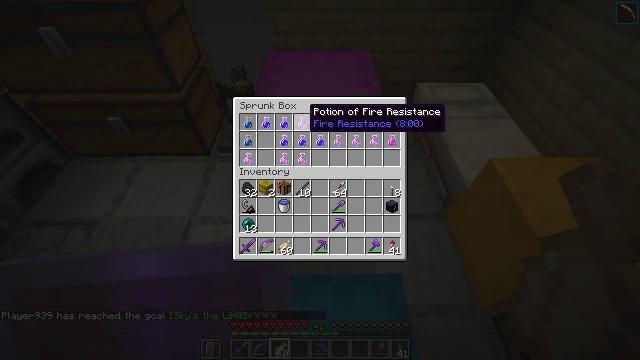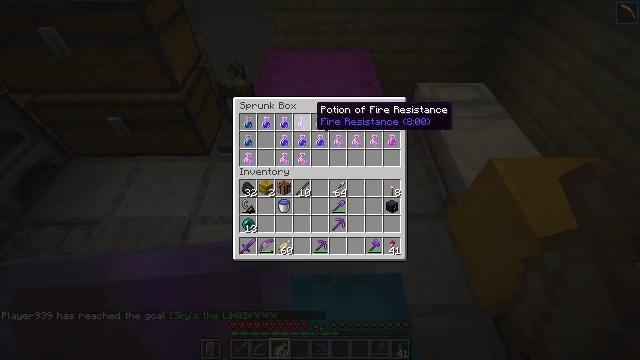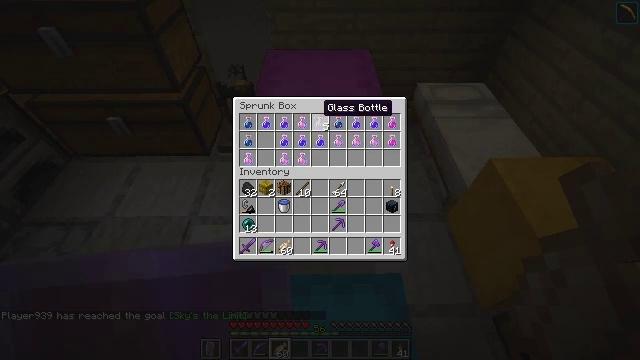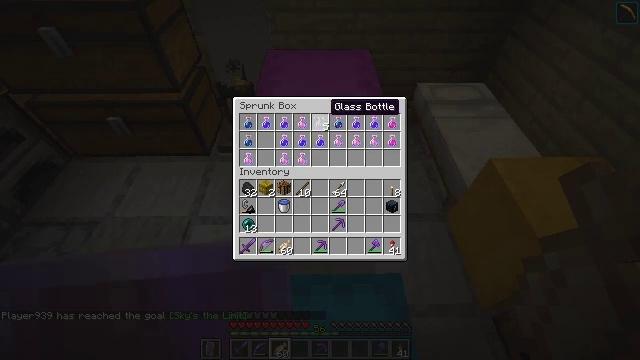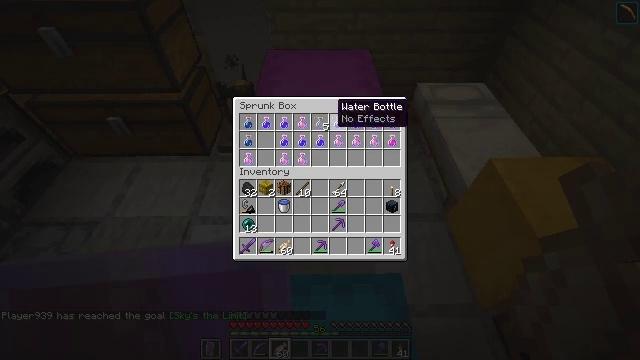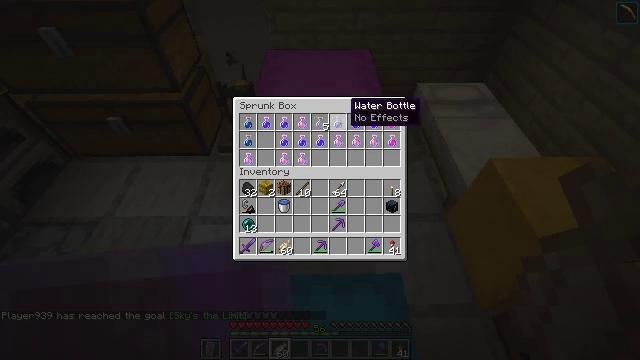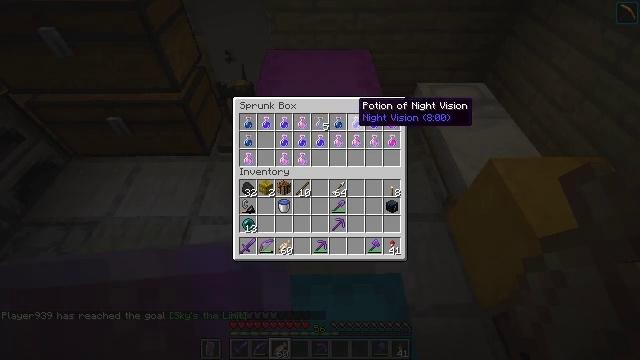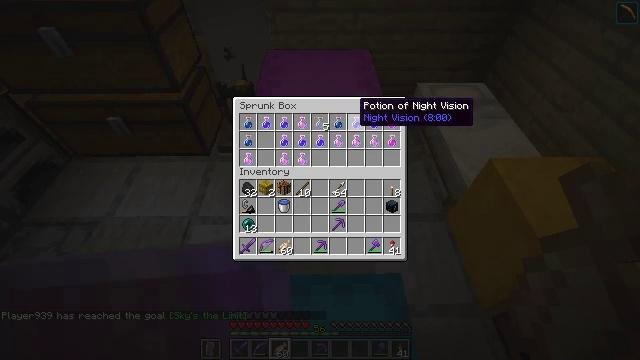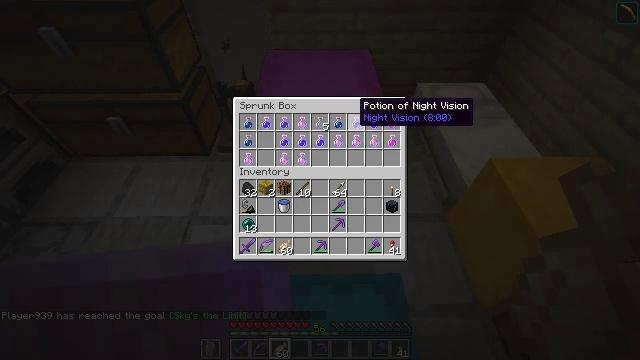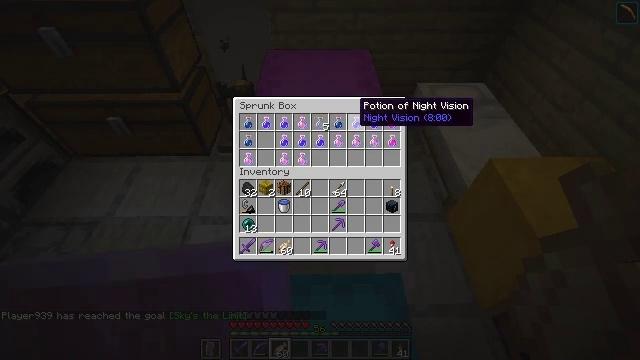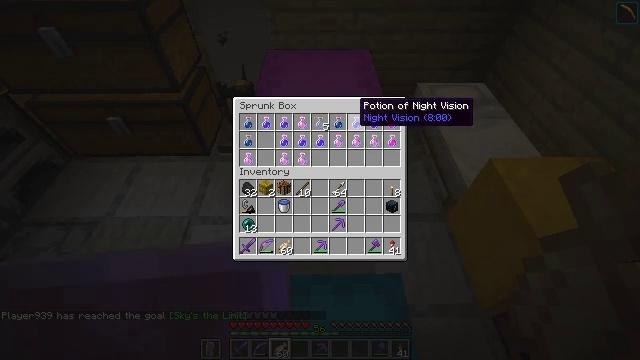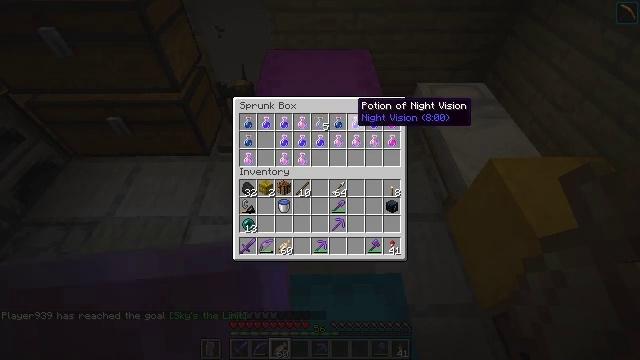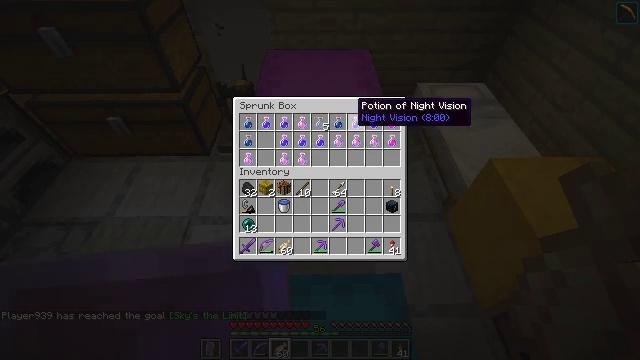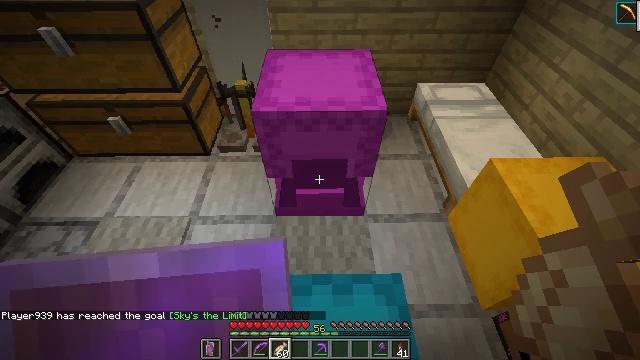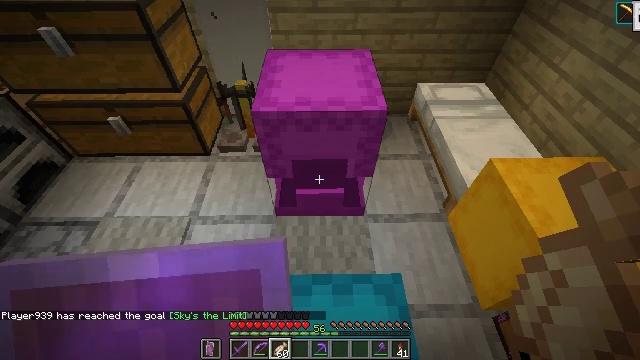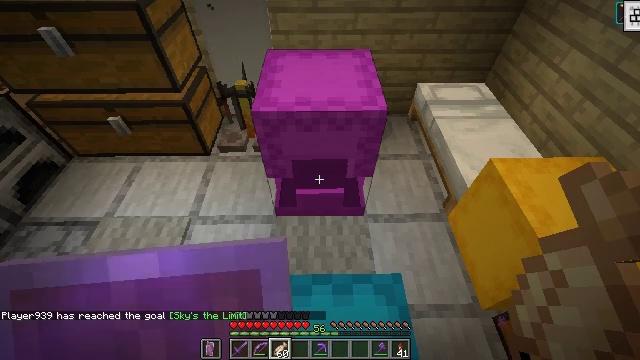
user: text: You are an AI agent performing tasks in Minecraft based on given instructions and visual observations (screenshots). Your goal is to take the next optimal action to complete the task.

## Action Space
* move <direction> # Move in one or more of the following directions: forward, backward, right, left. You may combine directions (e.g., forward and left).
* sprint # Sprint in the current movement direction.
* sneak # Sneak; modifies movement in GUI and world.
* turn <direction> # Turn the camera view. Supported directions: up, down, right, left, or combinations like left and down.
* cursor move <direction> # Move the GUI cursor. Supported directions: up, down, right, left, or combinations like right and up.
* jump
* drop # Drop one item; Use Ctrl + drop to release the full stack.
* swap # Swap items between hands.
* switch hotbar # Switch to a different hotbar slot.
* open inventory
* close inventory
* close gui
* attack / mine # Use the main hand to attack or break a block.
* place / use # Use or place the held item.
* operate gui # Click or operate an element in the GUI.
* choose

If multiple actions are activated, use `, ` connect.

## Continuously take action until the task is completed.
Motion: motion action
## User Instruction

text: Gather the magenta shulker box from the ground.
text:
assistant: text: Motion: turn right
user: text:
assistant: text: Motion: no_op
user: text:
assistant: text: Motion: turn right
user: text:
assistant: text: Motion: turn right
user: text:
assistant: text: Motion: turn right
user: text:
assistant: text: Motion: turn right
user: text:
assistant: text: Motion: no_op
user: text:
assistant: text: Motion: no_op
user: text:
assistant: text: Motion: no_op
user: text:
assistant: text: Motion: no_op
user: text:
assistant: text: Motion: no_op
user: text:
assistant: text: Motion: no_op
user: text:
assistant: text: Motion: no_op
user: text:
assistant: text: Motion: no_op
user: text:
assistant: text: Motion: no_op
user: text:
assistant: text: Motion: no_op
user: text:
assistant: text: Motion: no_op
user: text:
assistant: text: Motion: no_op
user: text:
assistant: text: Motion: no_op
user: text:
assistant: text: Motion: move forward
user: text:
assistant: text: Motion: move forward
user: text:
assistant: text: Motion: move forward
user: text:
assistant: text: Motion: move forward
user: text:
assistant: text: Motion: move forward
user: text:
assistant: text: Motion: turn left and down
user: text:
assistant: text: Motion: turn left and down
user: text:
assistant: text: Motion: turn left and down
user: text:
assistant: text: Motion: no_op
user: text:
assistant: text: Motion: no_op
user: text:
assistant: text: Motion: no_op